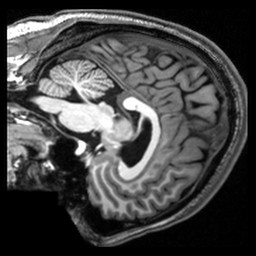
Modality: T1w
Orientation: sagittal
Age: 21
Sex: male
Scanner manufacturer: siemens
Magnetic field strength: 3 T
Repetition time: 2.53 s
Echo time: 0.00339 s